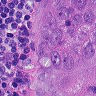
Metastatic tissue present: yes